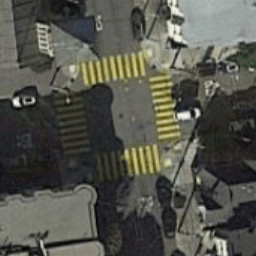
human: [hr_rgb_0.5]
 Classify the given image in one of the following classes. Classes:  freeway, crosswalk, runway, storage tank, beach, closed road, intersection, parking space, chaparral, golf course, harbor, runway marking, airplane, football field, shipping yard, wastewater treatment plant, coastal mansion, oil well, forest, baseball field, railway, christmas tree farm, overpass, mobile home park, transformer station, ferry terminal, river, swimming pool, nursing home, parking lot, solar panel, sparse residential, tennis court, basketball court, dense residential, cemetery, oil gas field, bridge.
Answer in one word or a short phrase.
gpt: crosswalk